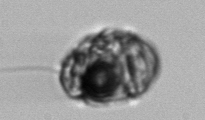
Label: Proterythropsis